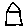
Label: house